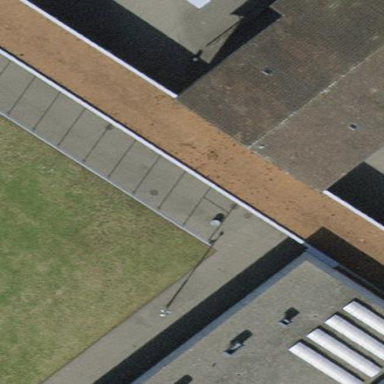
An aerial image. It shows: View of roof of building.